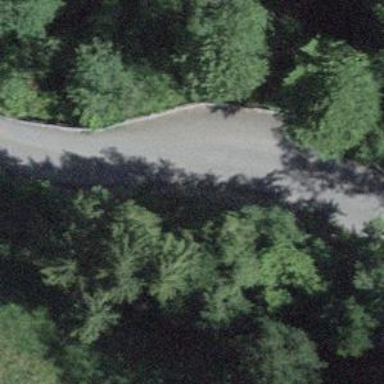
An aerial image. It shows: Passing place on the road.